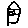
Label: house